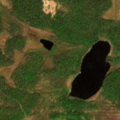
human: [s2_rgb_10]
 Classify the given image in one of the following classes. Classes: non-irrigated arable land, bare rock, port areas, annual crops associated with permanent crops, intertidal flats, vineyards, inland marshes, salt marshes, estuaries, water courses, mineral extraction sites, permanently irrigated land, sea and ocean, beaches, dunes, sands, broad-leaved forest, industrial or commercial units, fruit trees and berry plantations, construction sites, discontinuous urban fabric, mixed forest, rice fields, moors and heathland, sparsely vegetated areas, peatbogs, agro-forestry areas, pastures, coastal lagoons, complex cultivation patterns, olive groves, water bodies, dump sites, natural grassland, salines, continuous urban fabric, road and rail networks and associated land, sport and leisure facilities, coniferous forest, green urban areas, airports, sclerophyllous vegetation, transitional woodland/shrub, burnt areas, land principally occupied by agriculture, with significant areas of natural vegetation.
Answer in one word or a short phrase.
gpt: coniferous forest, mixed forest, transitional woodland/shrub